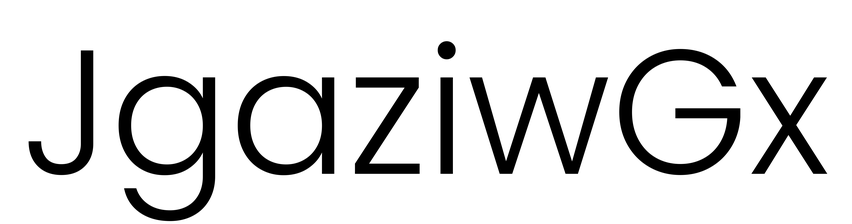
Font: Poppins-Light